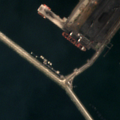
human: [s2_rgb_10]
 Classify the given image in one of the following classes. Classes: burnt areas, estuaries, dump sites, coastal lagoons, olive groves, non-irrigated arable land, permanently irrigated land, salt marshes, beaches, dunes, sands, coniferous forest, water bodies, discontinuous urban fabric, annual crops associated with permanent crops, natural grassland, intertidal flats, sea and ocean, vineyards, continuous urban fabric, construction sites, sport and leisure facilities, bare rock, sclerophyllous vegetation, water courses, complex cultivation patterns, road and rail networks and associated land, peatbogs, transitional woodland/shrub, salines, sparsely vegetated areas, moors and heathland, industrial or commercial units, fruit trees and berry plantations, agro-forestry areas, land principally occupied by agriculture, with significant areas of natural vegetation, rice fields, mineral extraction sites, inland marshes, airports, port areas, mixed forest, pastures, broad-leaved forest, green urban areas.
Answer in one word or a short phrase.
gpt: port areas, sea and ocean